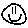
Label: smiley face